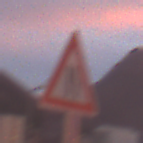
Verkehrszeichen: EinseitigVerengteFahrbahnRechts
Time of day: SunriseSunset
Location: Outdoor (Urban)
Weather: PartlyCloudy
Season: NotSpecified
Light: Natural